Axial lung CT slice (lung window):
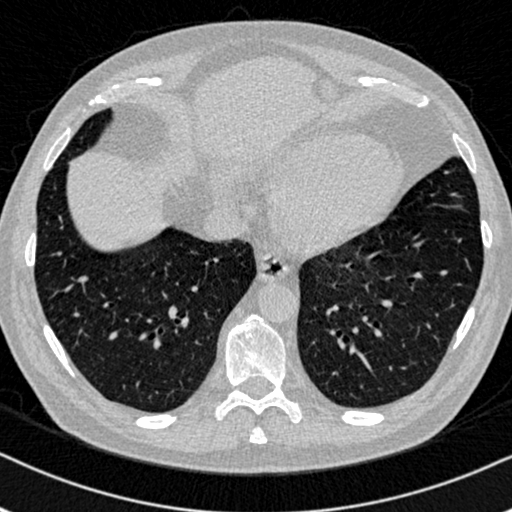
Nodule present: no